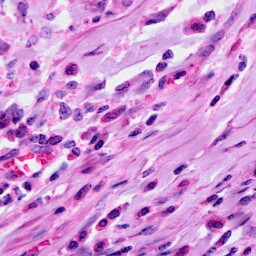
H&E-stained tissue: Cervix